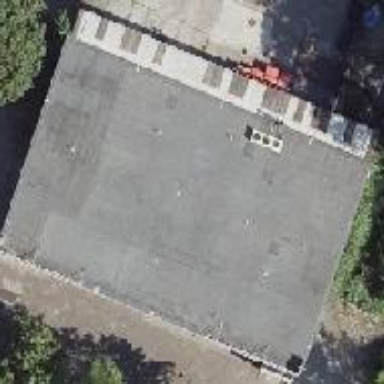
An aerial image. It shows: Flat-roofed commercial building.